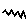
Label: zigzag